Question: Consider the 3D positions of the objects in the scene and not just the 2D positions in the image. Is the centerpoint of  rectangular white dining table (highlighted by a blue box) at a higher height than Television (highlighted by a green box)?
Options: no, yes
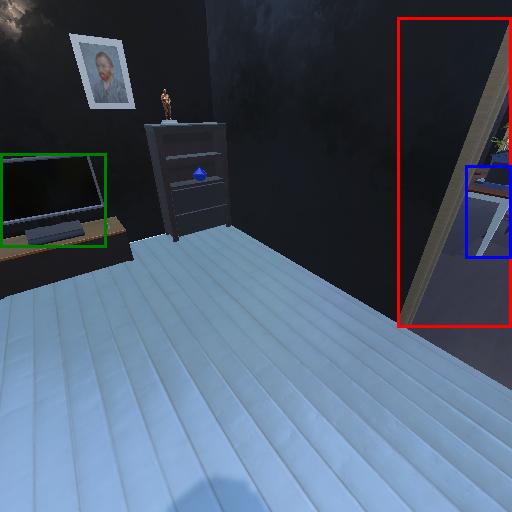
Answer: no